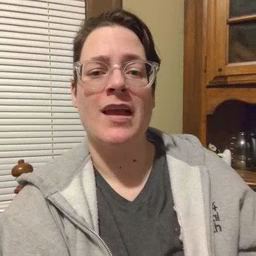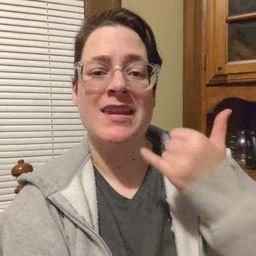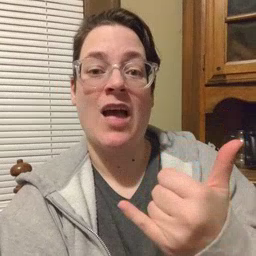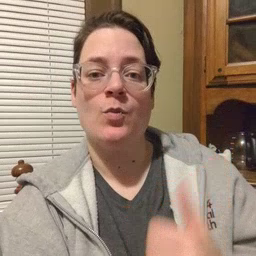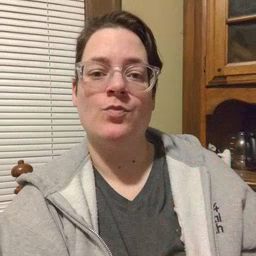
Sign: now